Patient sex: M
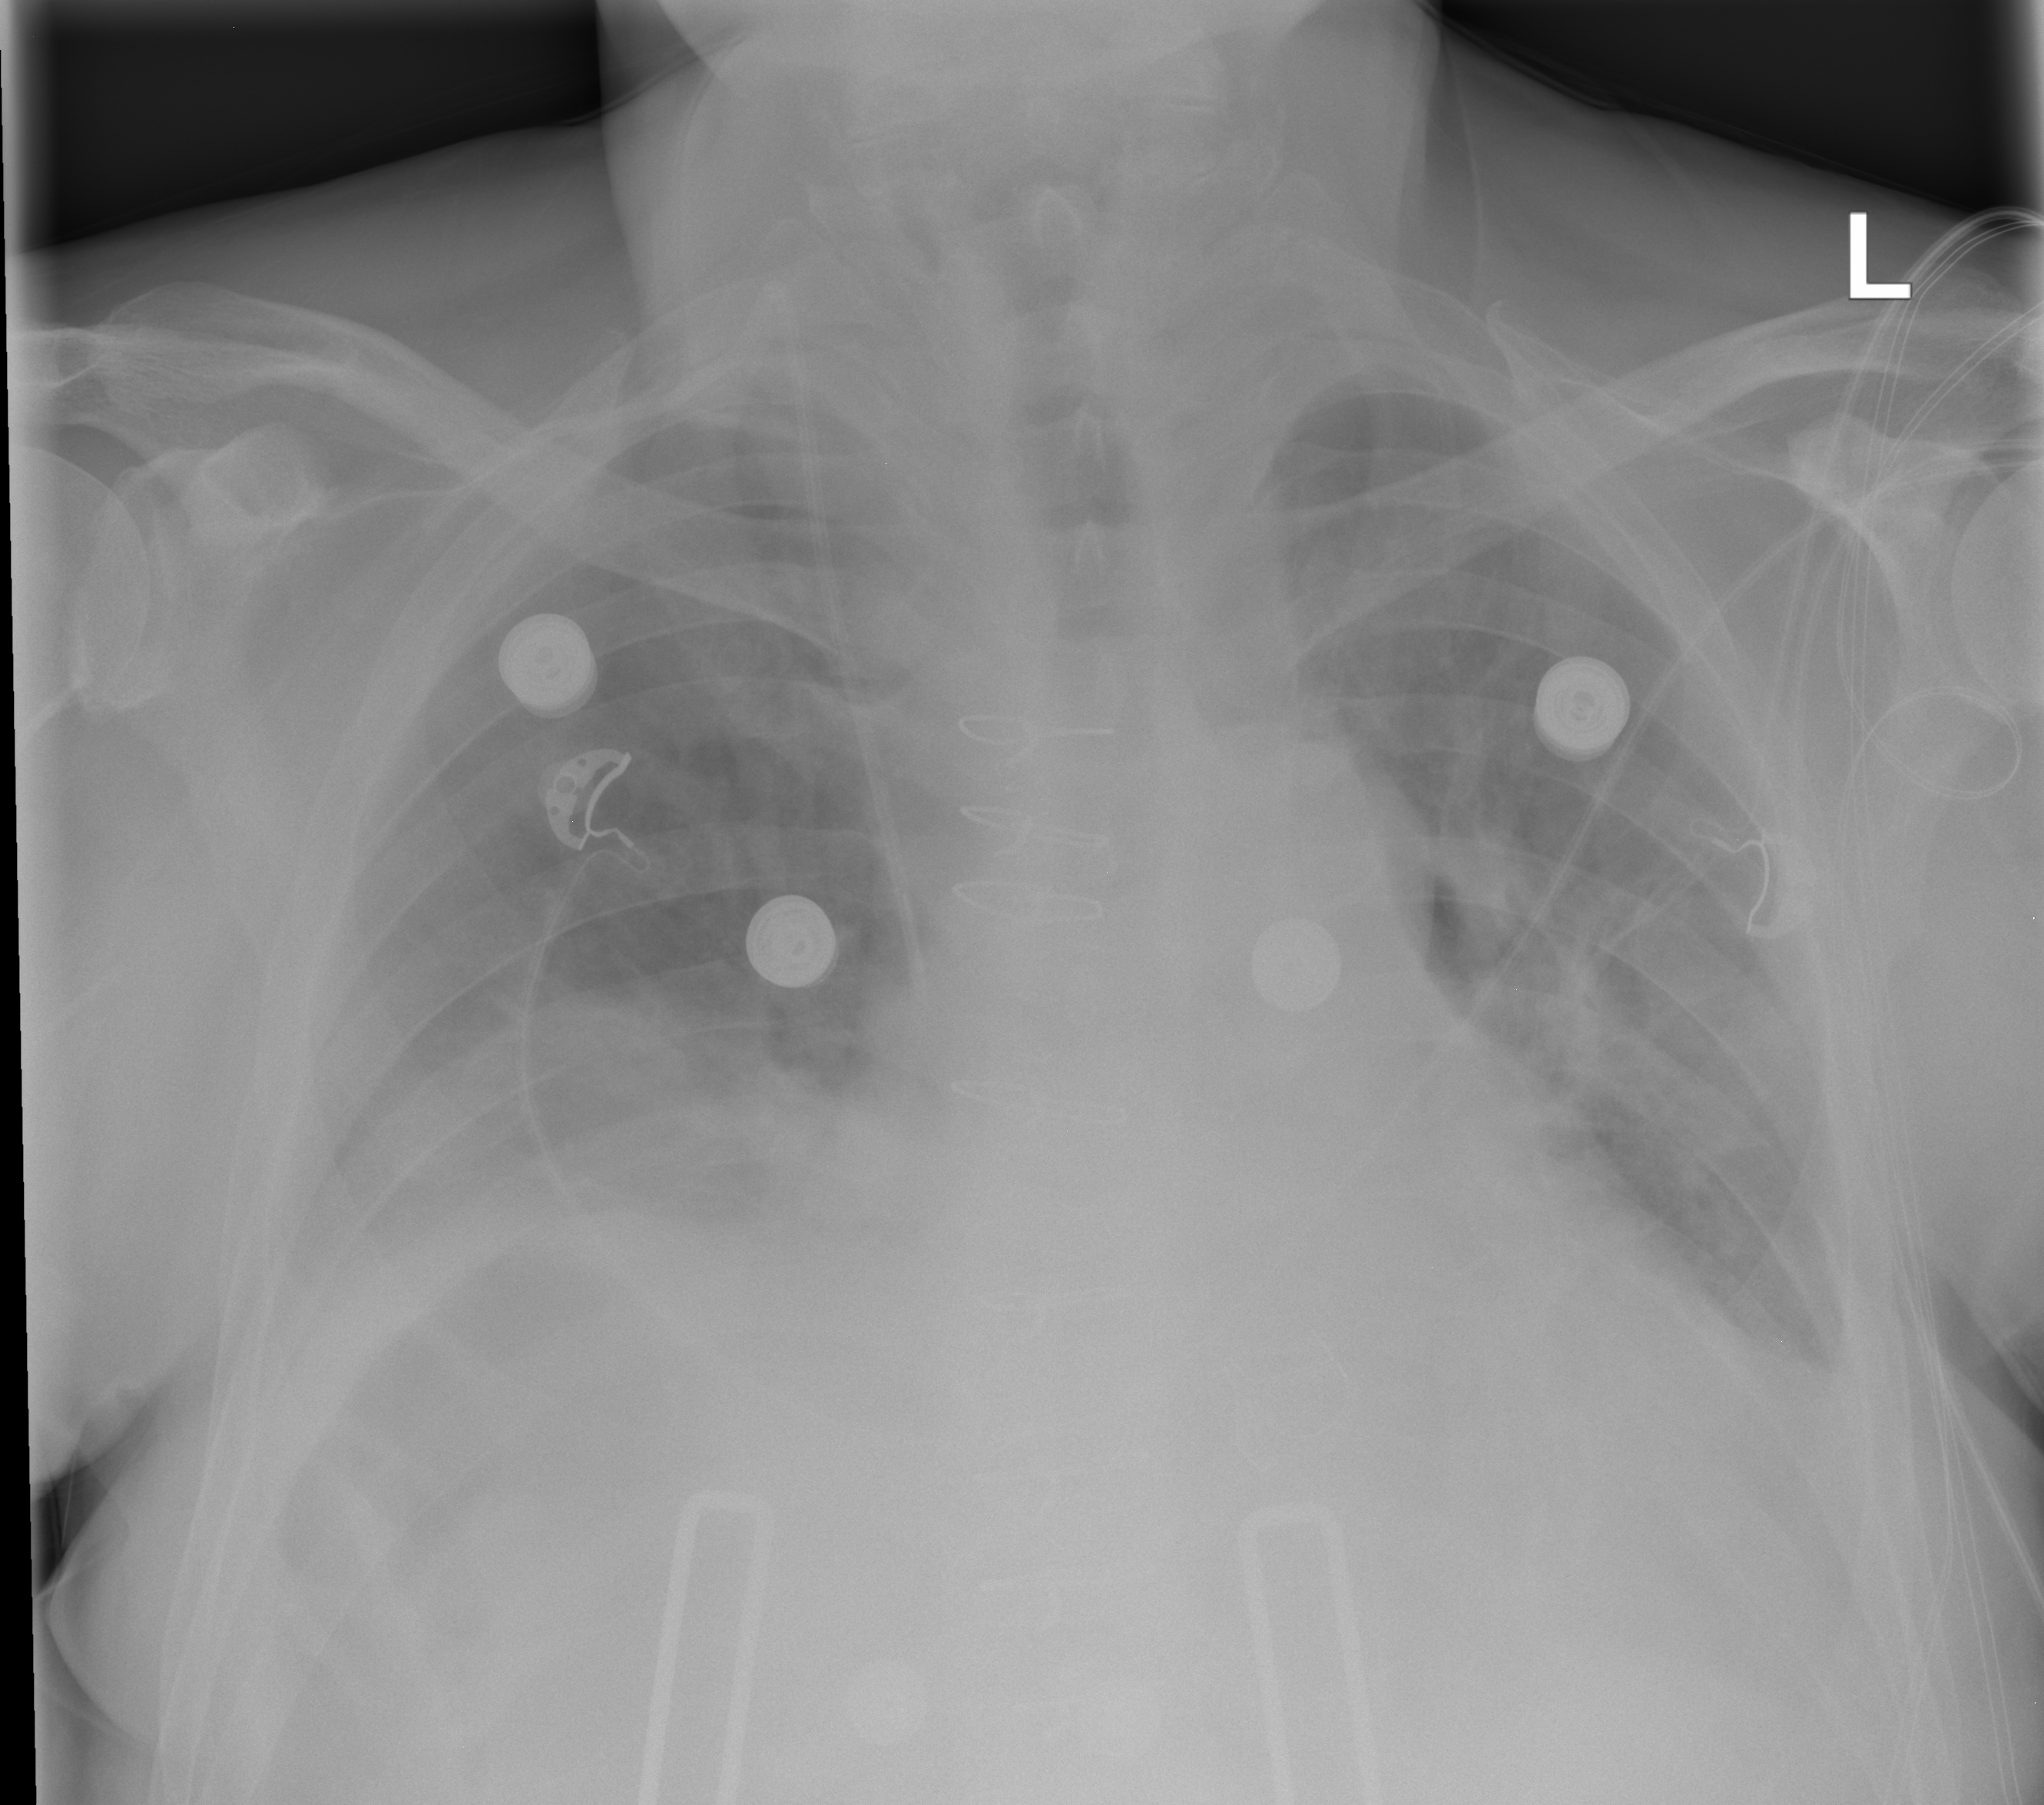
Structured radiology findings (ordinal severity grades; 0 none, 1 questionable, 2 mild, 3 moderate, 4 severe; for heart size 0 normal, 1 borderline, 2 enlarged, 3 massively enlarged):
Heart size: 0
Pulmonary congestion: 0
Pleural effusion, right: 2
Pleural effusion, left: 2
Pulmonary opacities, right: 2
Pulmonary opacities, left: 0
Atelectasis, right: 2
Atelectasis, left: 2